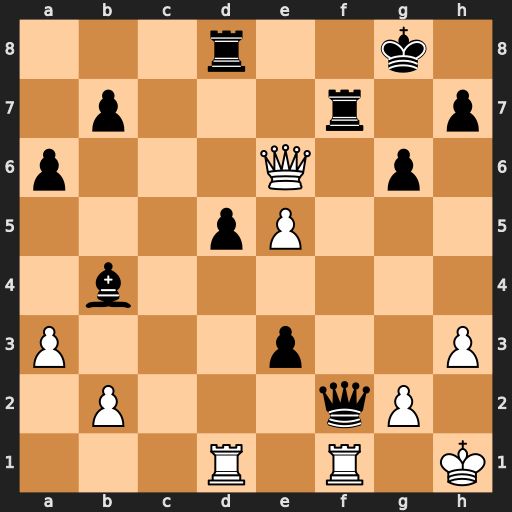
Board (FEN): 3r2k1/1p3r1p/p3Q1p1/3pP3/1b6/P3p2P/1P3qP1/3R1R1K
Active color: w
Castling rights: -
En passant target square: -
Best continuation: Rxf2 exf2 axb4 Kf8 Rf1